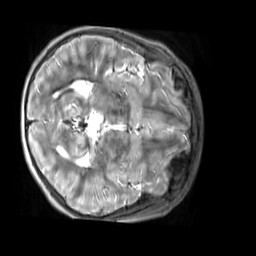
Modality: T2w
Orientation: axial
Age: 12
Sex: male
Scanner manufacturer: siemens
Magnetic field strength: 3 T
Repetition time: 3.2 s
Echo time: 0.408 s